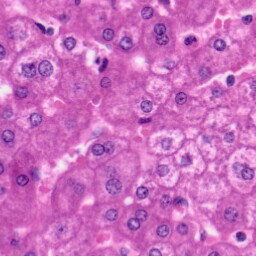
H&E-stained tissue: Liver